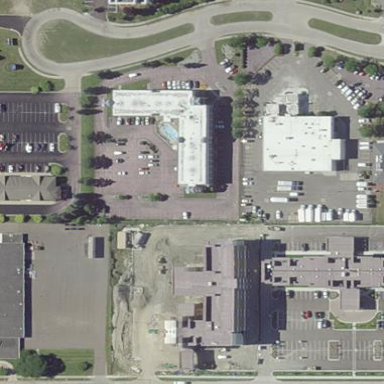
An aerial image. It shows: Commercial area.